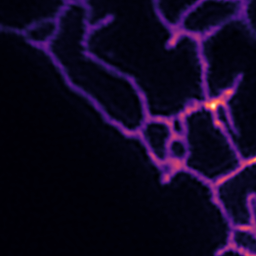
Label: Super-resolution ER image